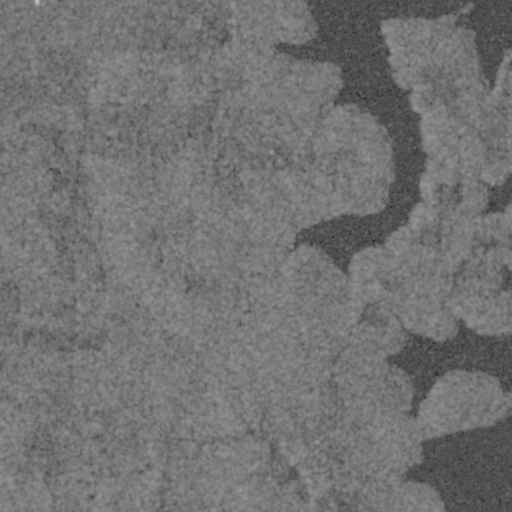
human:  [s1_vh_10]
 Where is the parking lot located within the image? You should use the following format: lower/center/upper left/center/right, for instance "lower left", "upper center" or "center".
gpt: The parking lot is located in the center right of the image.
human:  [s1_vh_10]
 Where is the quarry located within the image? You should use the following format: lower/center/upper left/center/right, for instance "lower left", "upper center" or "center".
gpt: There is no quarry in the image.

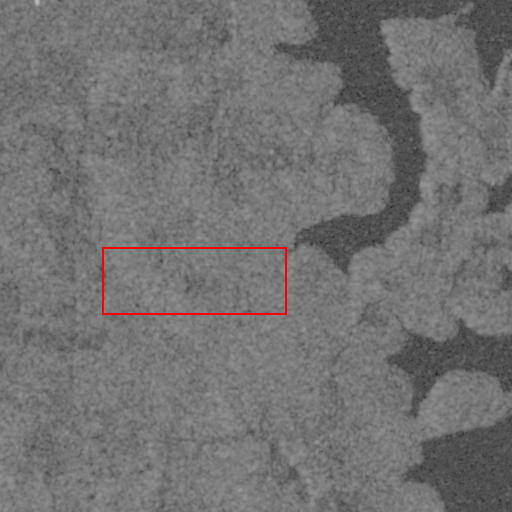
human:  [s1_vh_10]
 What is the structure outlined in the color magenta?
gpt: There is no magenta outline.
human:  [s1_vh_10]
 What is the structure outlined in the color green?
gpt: There is no structure outlined in green.